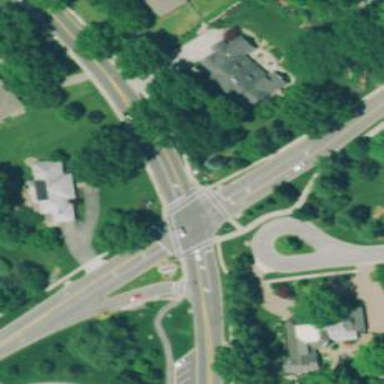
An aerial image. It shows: Solid crossing edge road marking.